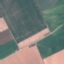
Land use / land cover: AnnualCrop